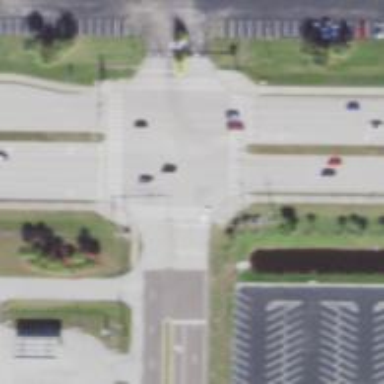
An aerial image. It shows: Crossing road.